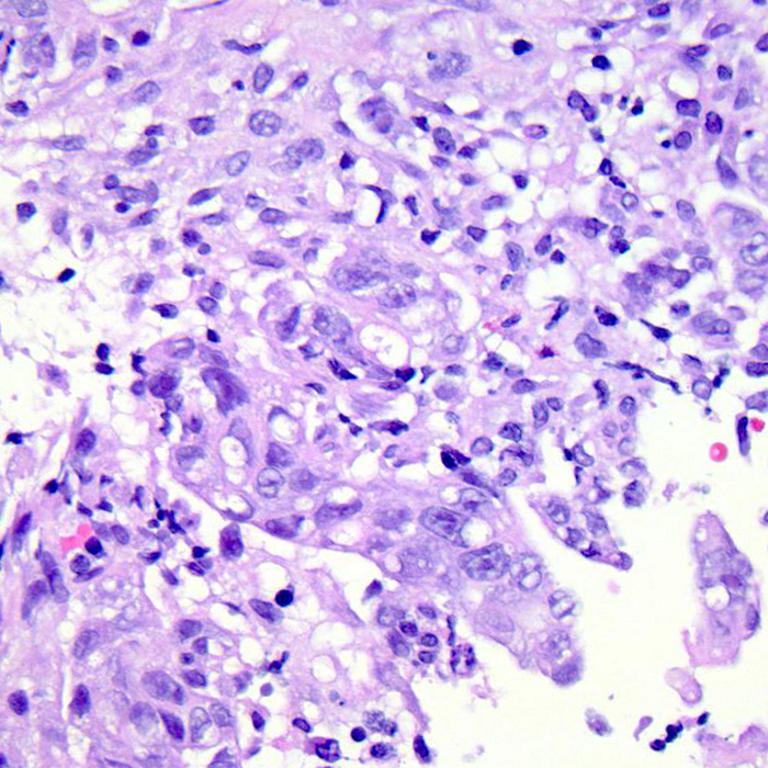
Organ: colon
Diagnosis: adenocarcinomas